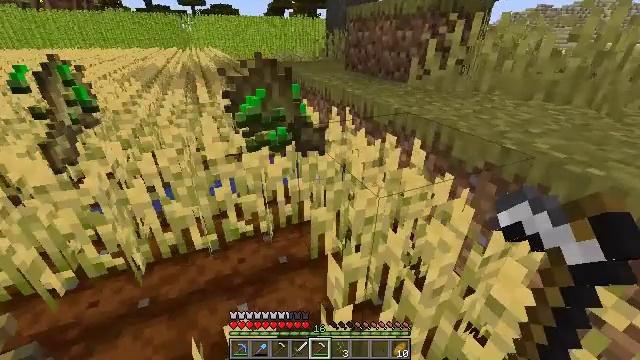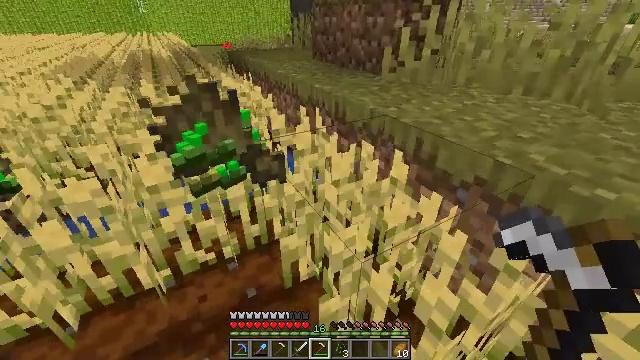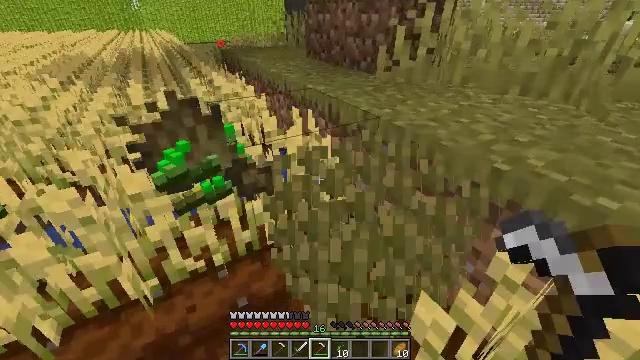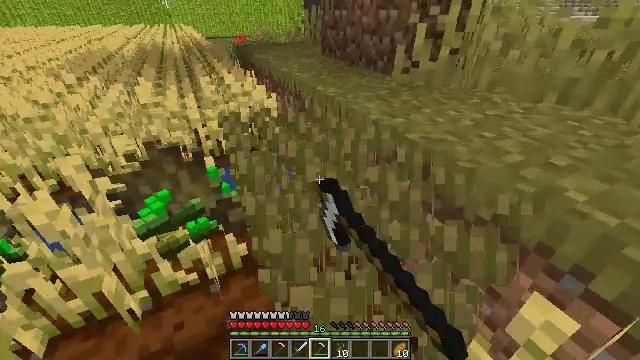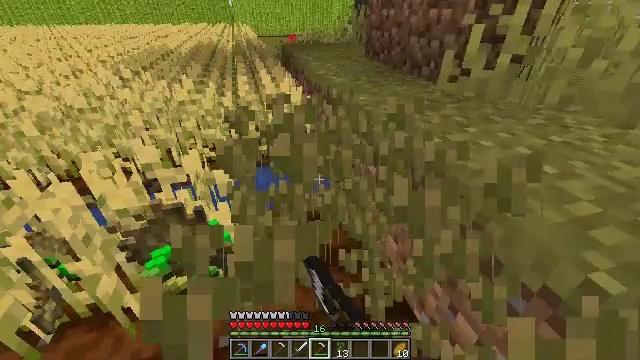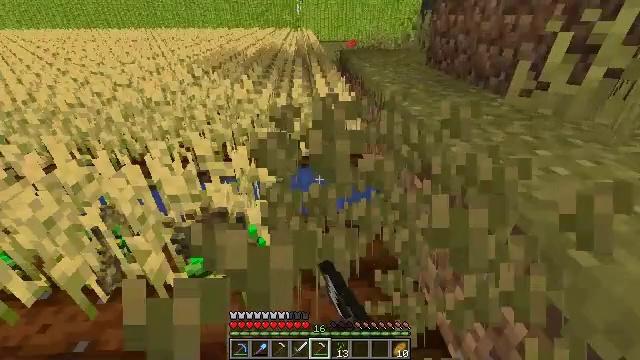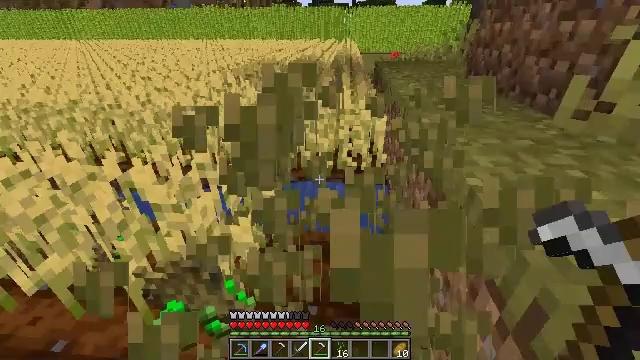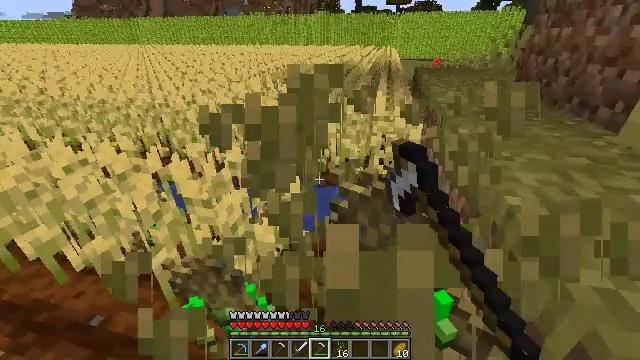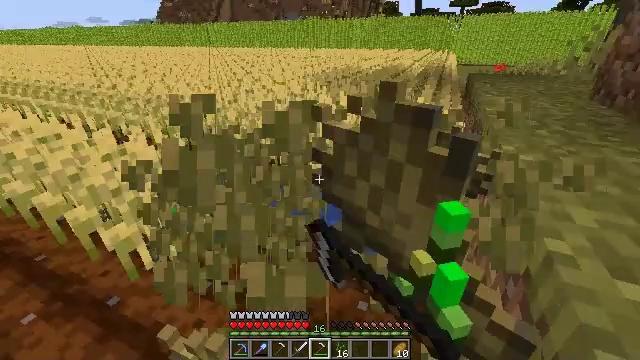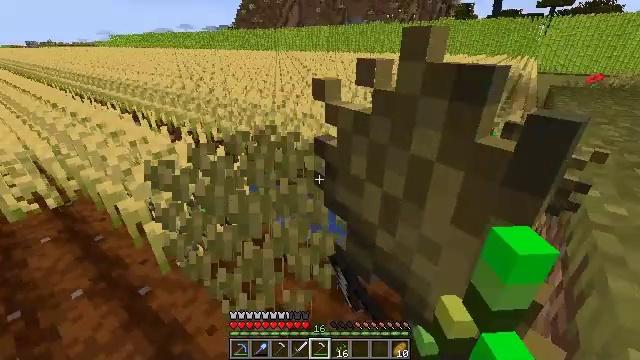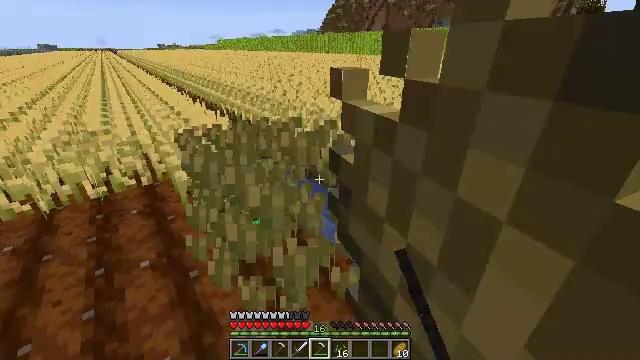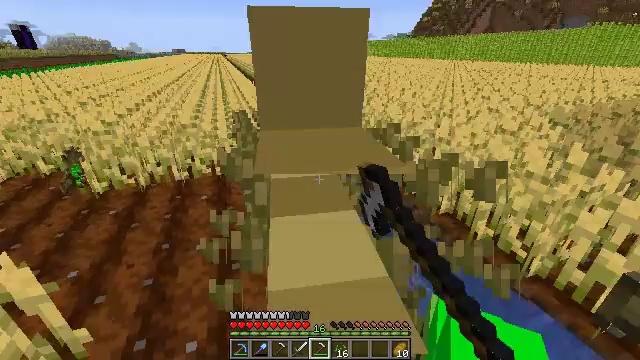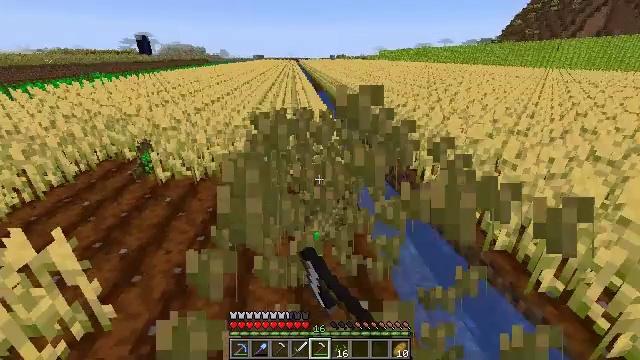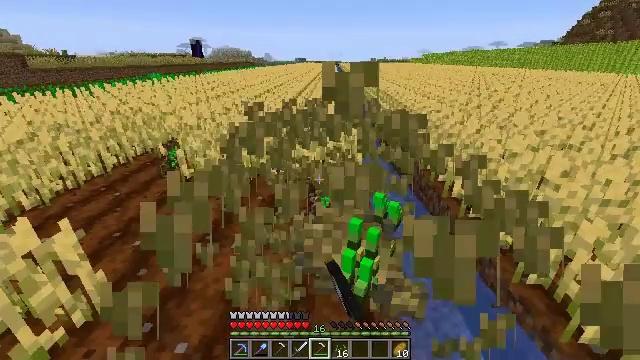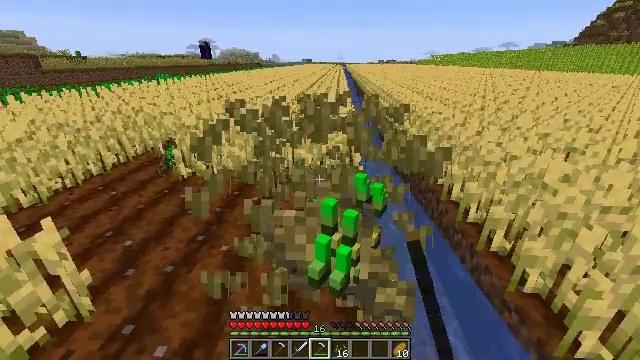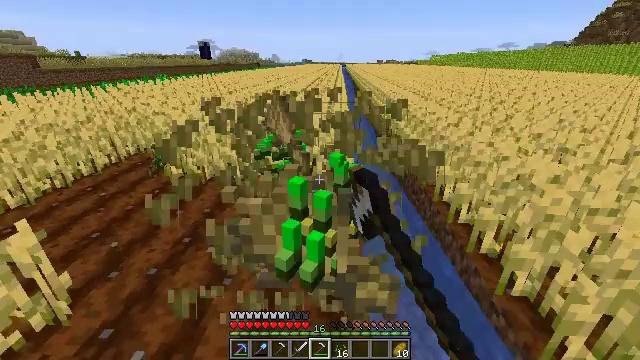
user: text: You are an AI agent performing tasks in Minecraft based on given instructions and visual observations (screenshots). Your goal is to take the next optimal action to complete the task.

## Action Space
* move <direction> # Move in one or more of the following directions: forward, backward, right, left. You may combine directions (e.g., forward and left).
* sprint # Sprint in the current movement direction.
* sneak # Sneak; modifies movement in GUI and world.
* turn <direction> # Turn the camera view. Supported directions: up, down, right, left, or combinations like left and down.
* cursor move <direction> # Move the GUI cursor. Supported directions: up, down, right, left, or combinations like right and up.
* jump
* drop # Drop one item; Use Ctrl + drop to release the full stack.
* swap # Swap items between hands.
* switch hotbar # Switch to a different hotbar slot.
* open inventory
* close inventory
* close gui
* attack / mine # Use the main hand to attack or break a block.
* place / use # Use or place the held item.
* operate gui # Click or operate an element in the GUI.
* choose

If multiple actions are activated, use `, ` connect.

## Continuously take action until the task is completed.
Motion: motion action
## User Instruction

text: Gather wheat by left-clicking on it.
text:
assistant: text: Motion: move forward and move right, turn right and down
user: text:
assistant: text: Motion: move forward and move right, attack / mine
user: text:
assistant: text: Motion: move forward and move right, turn left, attack / mine
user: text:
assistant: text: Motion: move forward and move right, turn left, attack / mine
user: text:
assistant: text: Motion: move forward and move right, turn left, attack / mine
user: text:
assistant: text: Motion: move forward and move right, turn left and up, attack / mine
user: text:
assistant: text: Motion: move forward and move right, turn left and up, attack / mine
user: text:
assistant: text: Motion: move forward and move right, turn left, attack / mine
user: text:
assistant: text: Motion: move forward and move right, turn left, attack / mine
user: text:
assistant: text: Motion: move forward and move right, turn left, attack / mine
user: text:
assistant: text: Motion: move forward and move right, turn left, attack / mine
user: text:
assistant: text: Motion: move forward and move right, turn left and up, attack / mine
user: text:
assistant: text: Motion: move forward and move right, turn left, attack / mine
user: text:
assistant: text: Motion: move right, turn left, attack / mine
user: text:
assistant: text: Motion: no_op
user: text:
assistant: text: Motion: no_op
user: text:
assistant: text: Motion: no_op
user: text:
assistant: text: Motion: no_op
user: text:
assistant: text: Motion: no_op
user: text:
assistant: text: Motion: move forward
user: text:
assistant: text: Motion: move forward
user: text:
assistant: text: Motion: move forward
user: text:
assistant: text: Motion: move forward
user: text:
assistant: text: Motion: move forward
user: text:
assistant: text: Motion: move forward
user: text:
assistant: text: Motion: move forward
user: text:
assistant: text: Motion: move forward
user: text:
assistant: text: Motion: move forward, turn left, attack / mine
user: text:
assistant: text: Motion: move forward, turn left, attack / mine
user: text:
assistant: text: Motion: move forward, turn left, attack / mine